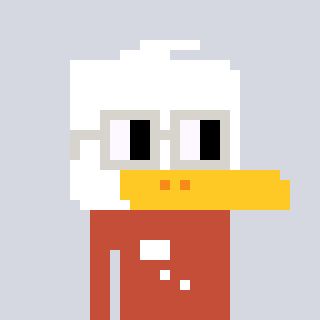
a pixel art character with square light gray glasses, a duck-shaped head and a rust-colored body on a cool background